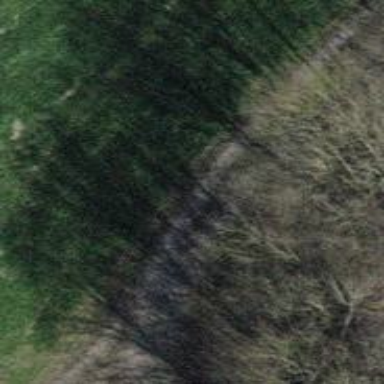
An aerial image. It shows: Path with grade2 tracktype. The path has very horrible smoothness.